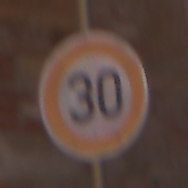
Verkehrszeichen: Geschwindigkeit30
Umgebung: Outdoor, Urban
Tageszeit: MorningAfternoon
Wetter: Clear
Licht: Natural
Jahreszeit: NotSpecified
Kontrast: MediumContrast